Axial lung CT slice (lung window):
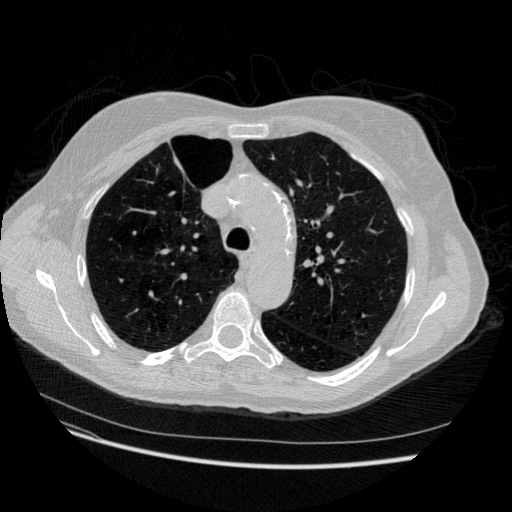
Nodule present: no